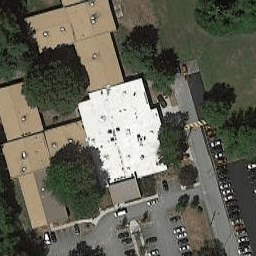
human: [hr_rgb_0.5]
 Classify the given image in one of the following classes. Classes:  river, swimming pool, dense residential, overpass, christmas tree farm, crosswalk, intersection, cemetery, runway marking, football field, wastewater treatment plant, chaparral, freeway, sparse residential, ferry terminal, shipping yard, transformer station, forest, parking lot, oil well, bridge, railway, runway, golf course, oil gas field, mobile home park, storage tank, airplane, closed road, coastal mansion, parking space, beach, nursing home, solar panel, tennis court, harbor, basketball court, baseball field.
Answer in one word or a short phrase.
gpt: nursing home